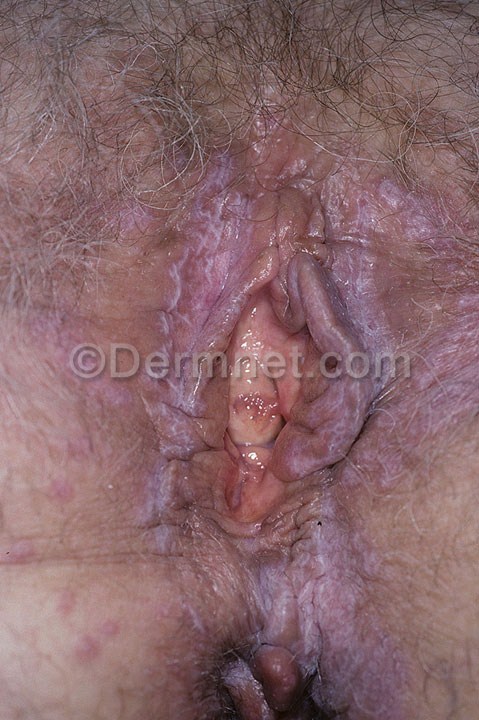
Disease: Psoriasis pictures Lichen Planus and related diseases